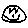
Label: smiley face